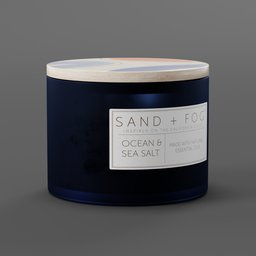
Label: decoration